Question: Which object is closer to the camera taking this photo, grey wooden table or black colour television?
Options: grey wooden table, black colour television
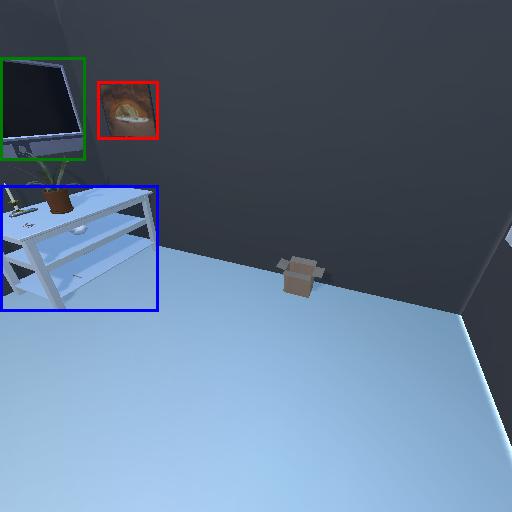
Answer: grey wooden table